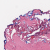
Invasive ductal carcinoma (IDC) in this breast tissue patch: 0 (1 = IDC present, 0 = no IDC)